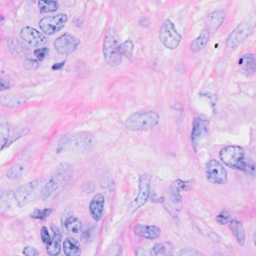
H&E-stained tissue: Breast